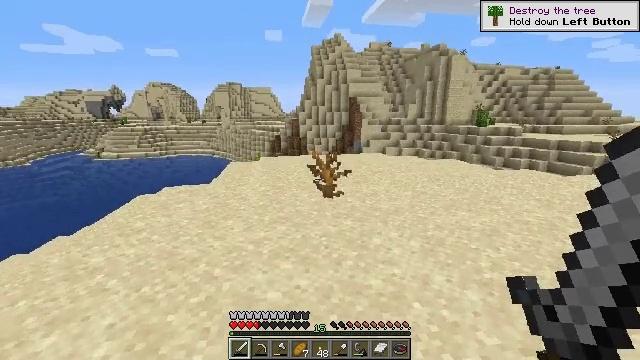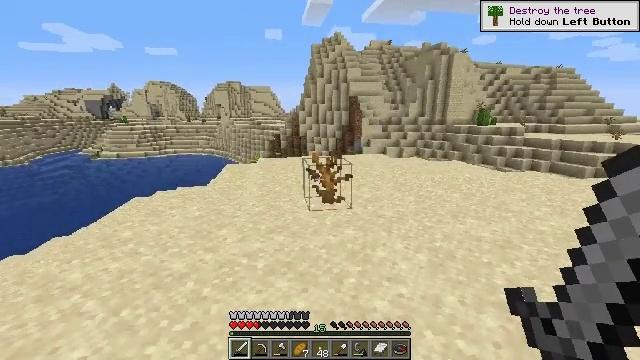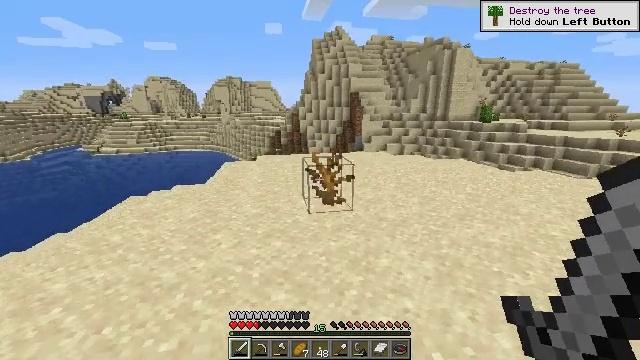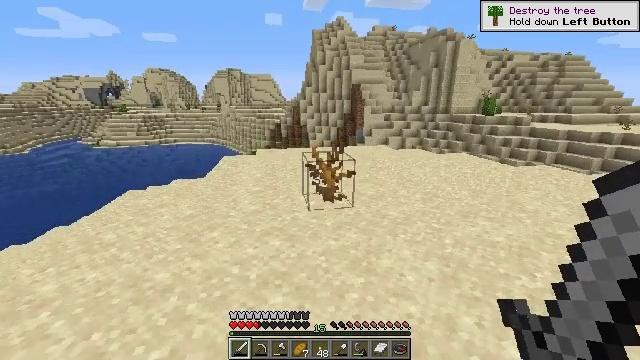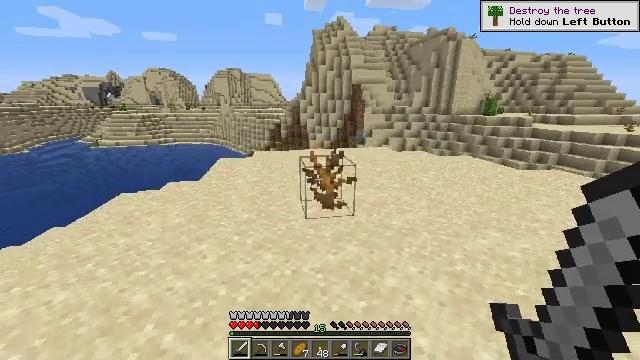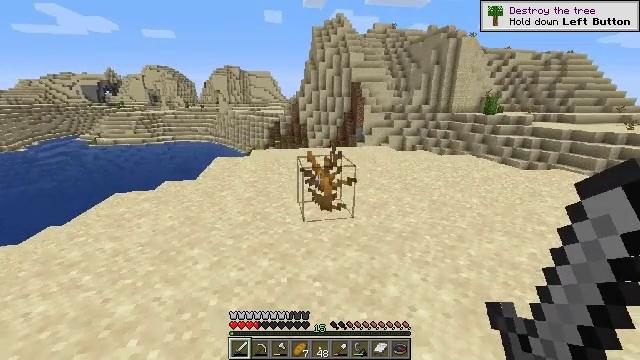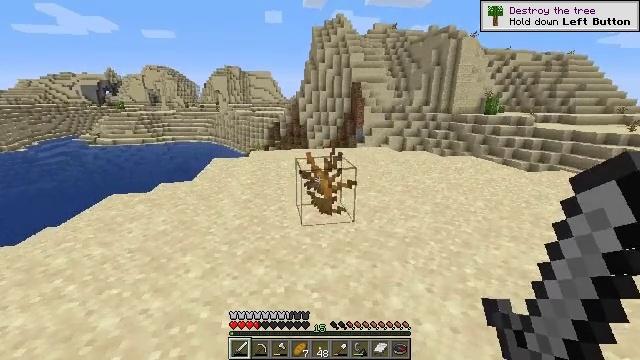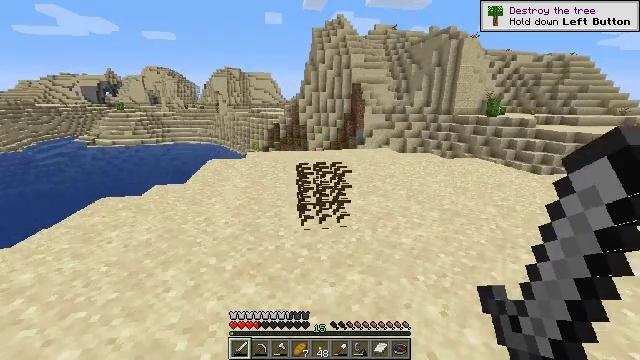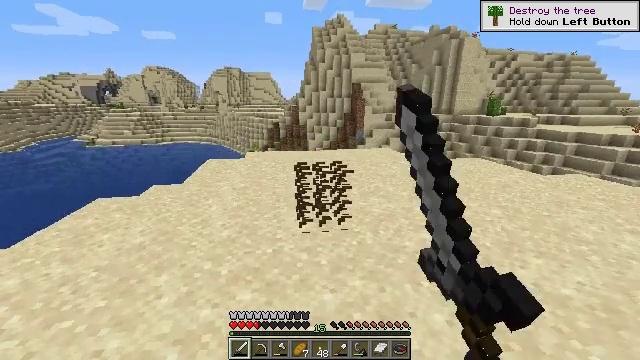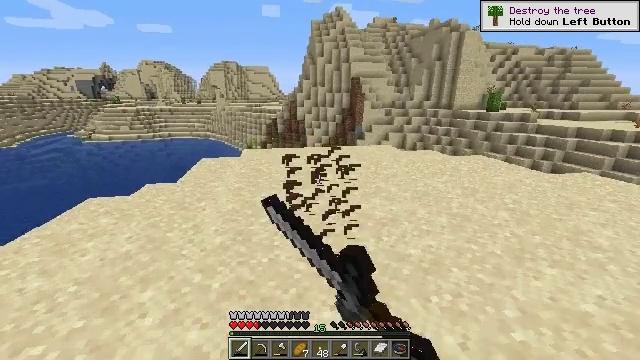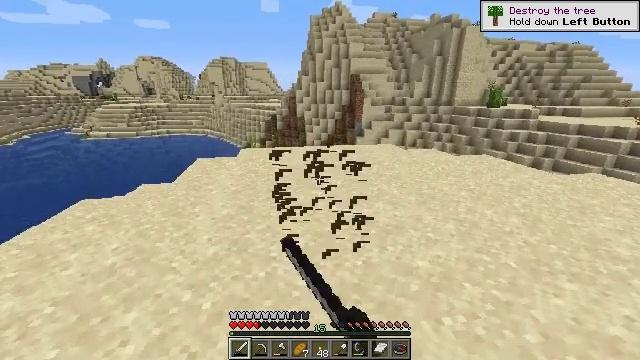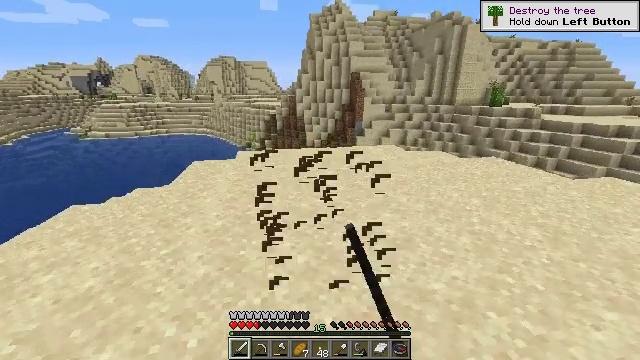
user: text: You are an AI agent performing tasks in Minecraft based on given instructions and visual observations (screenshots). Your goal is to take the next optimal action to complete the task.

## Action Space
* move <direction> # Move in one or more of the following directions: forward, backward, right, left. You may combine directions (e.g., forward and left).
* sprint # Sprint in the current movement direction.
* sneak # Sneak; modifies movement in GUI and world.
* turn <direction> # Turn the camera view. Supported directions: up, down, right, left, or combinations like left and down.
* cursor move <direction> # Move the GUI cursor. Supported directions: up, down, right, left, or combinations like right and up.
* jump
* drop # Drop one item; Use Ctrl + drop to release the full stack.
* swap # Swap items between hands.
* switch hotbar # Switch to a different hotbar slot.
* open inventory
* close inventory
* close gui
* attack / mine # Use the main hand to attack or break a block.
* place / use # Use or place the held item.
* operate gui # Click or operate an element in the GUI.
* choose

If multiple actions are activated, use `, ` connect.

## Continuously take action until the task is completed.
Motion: motion action
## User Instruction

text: Harvest the dead bush.
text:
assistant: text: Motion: move forward
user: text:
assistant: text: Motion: move forward
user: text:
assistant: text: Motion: move forward, turn down
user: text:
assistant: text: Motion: move forward
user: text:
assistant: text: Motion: move forward
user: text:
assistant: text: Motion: move forward
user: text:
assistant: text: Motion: move forward, attack / mine
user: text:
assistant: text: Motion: move forward, attack / mine
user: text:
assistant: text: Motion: move forward, attack / mine
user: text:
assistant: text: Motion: move forward
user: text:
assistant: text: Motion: move forward
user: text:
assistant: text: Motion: no_op